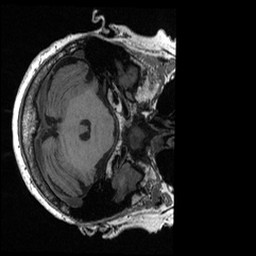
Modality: T1w
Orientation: axial
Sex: female
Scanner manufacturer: ge
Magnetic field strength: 3 T
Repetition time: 0.0064 s
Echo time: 0.00281 s